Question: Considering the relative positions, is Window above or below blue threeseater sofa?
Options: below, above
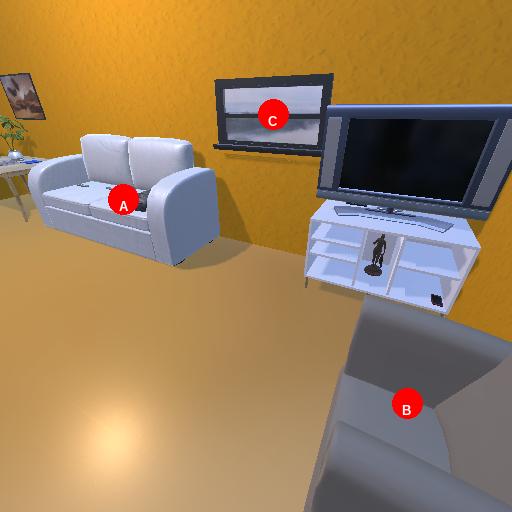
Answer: below